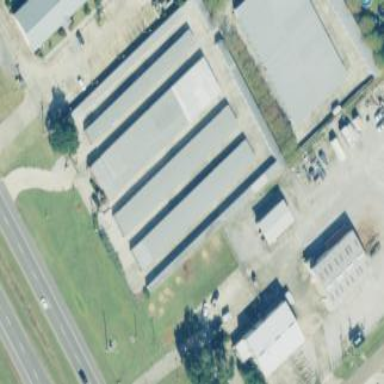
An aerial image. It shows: Storage rental shop located in building.